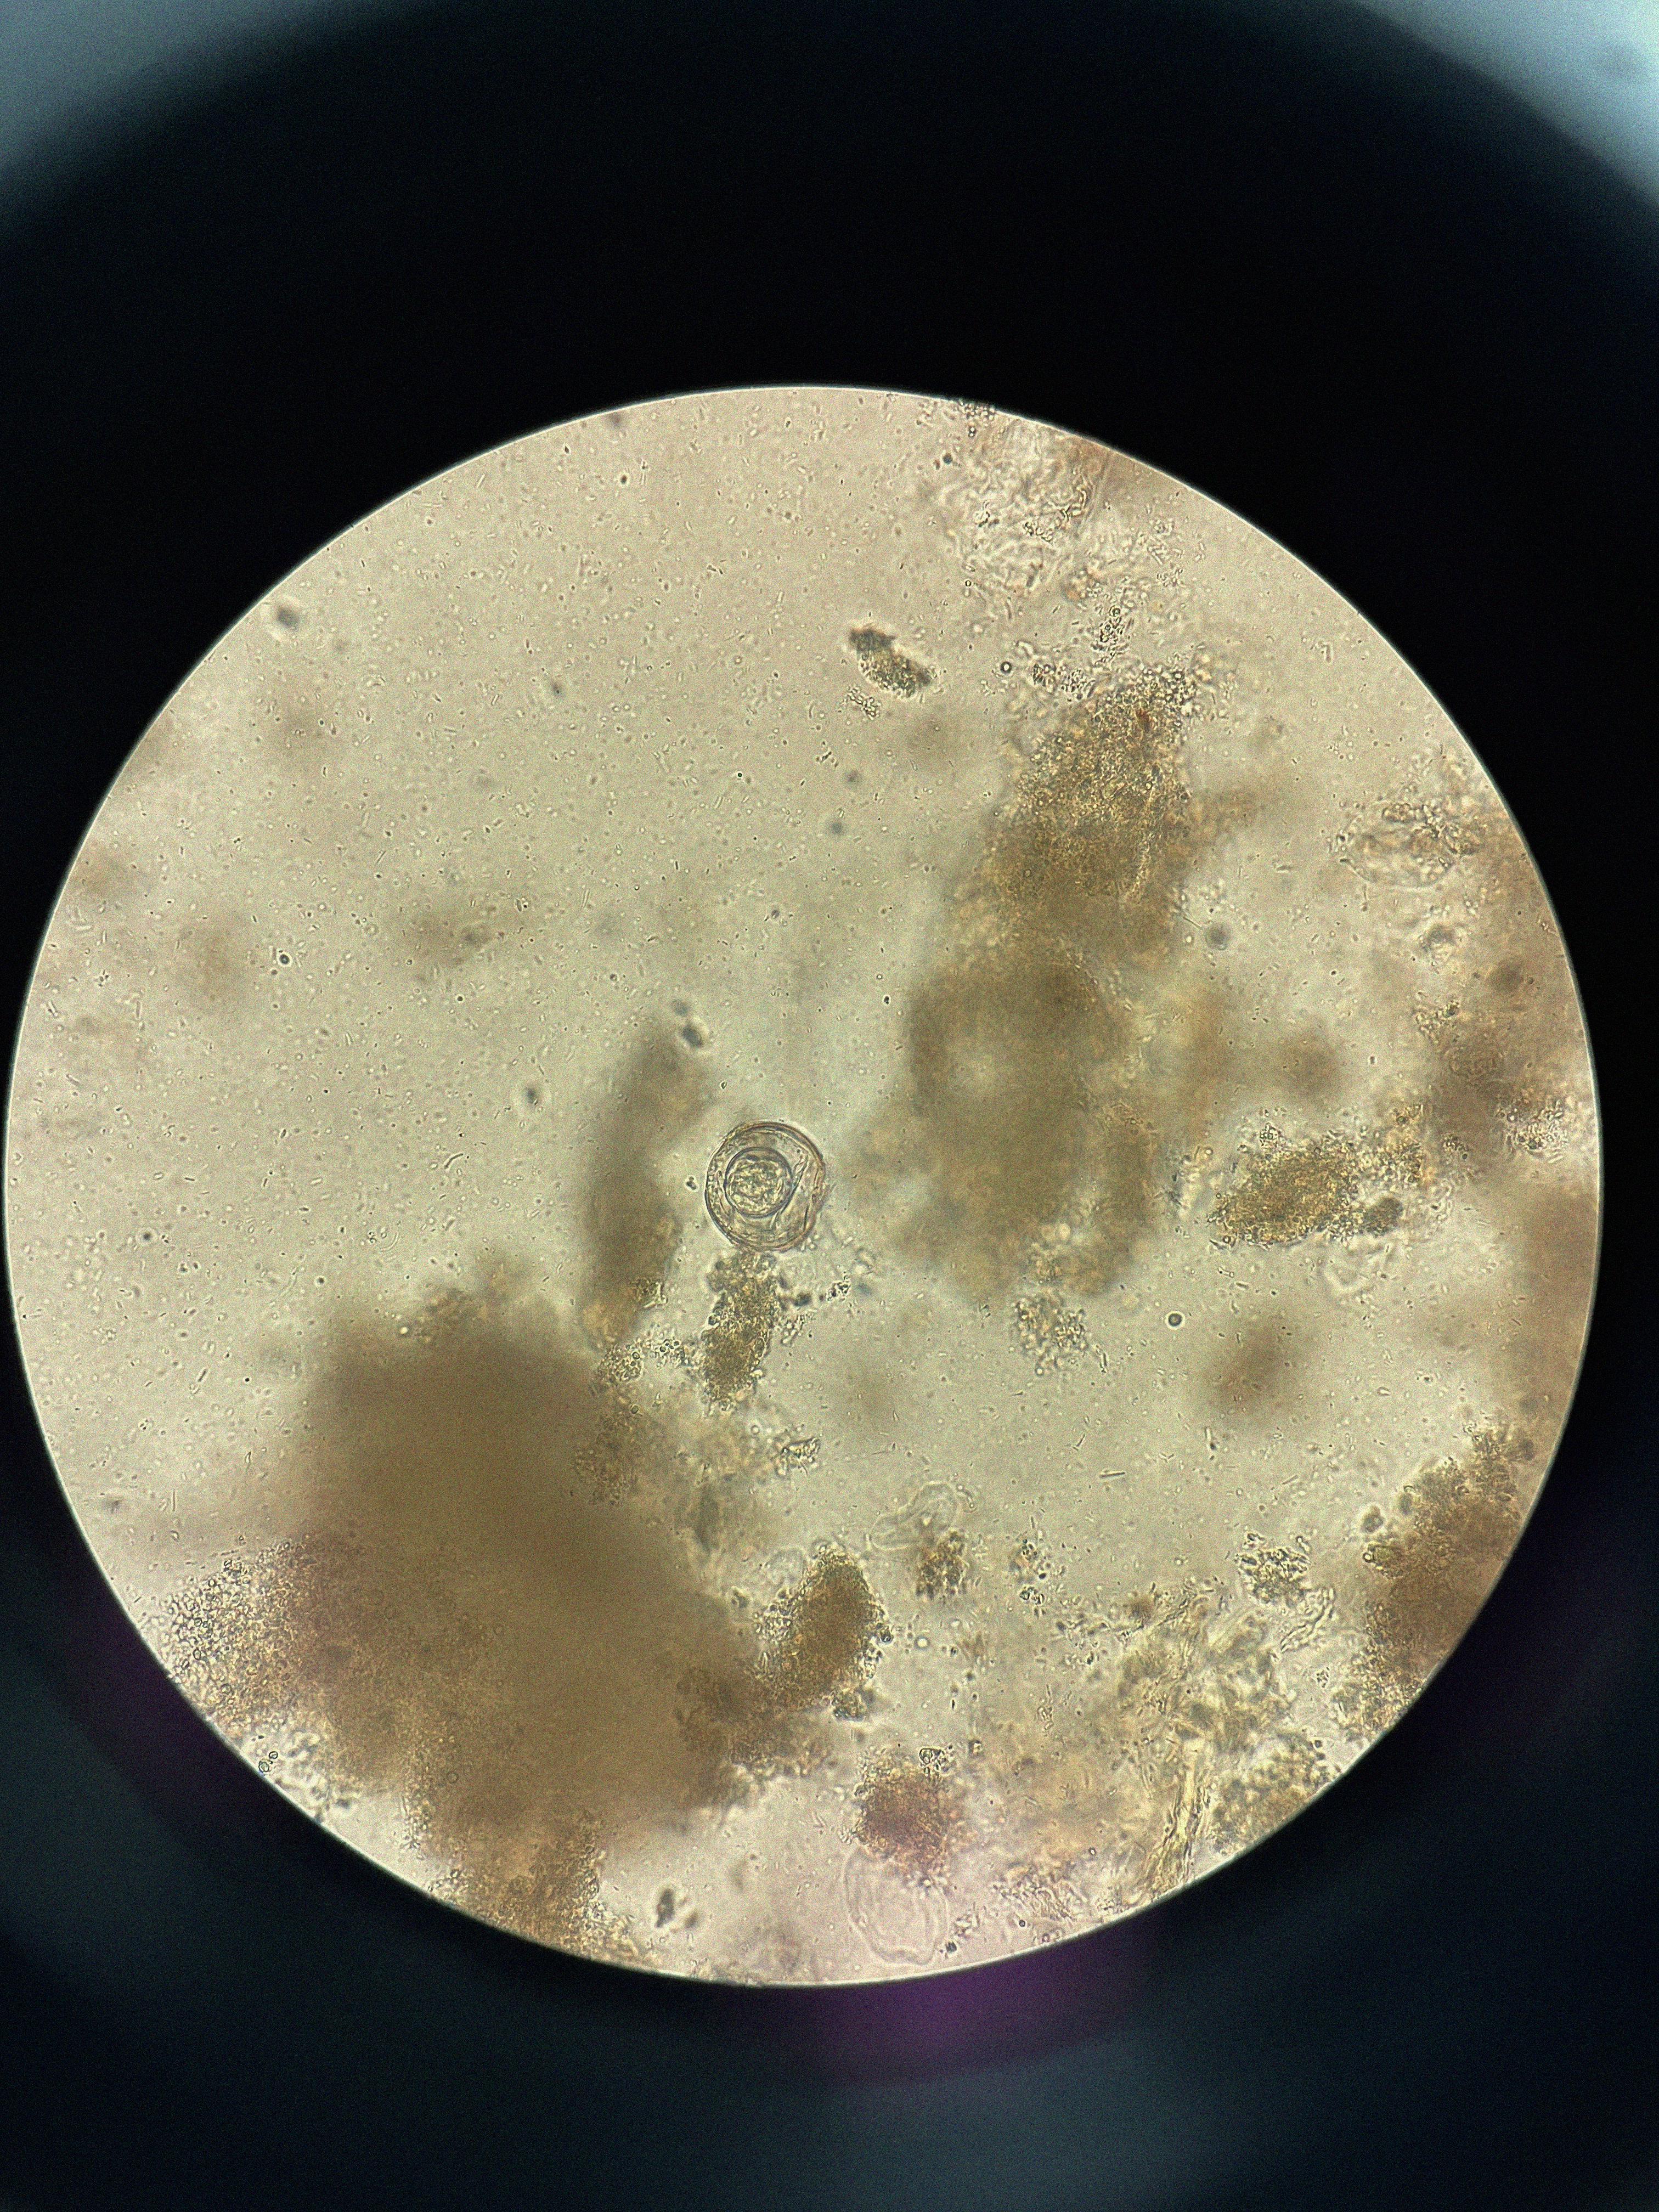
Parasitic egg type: Hymenolepis nana